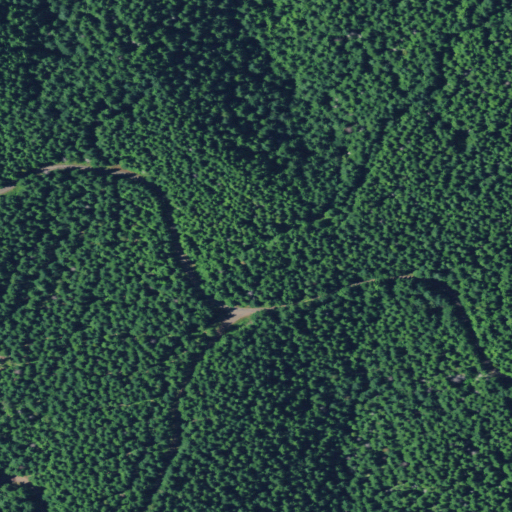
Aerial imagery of mountain in Oregon named Green Peak containing evergreen forest, open development, and mixed forest